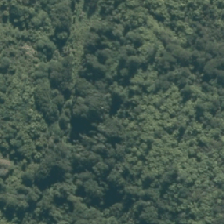
Land cover: indigenous_forest